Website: apple
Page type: gifting
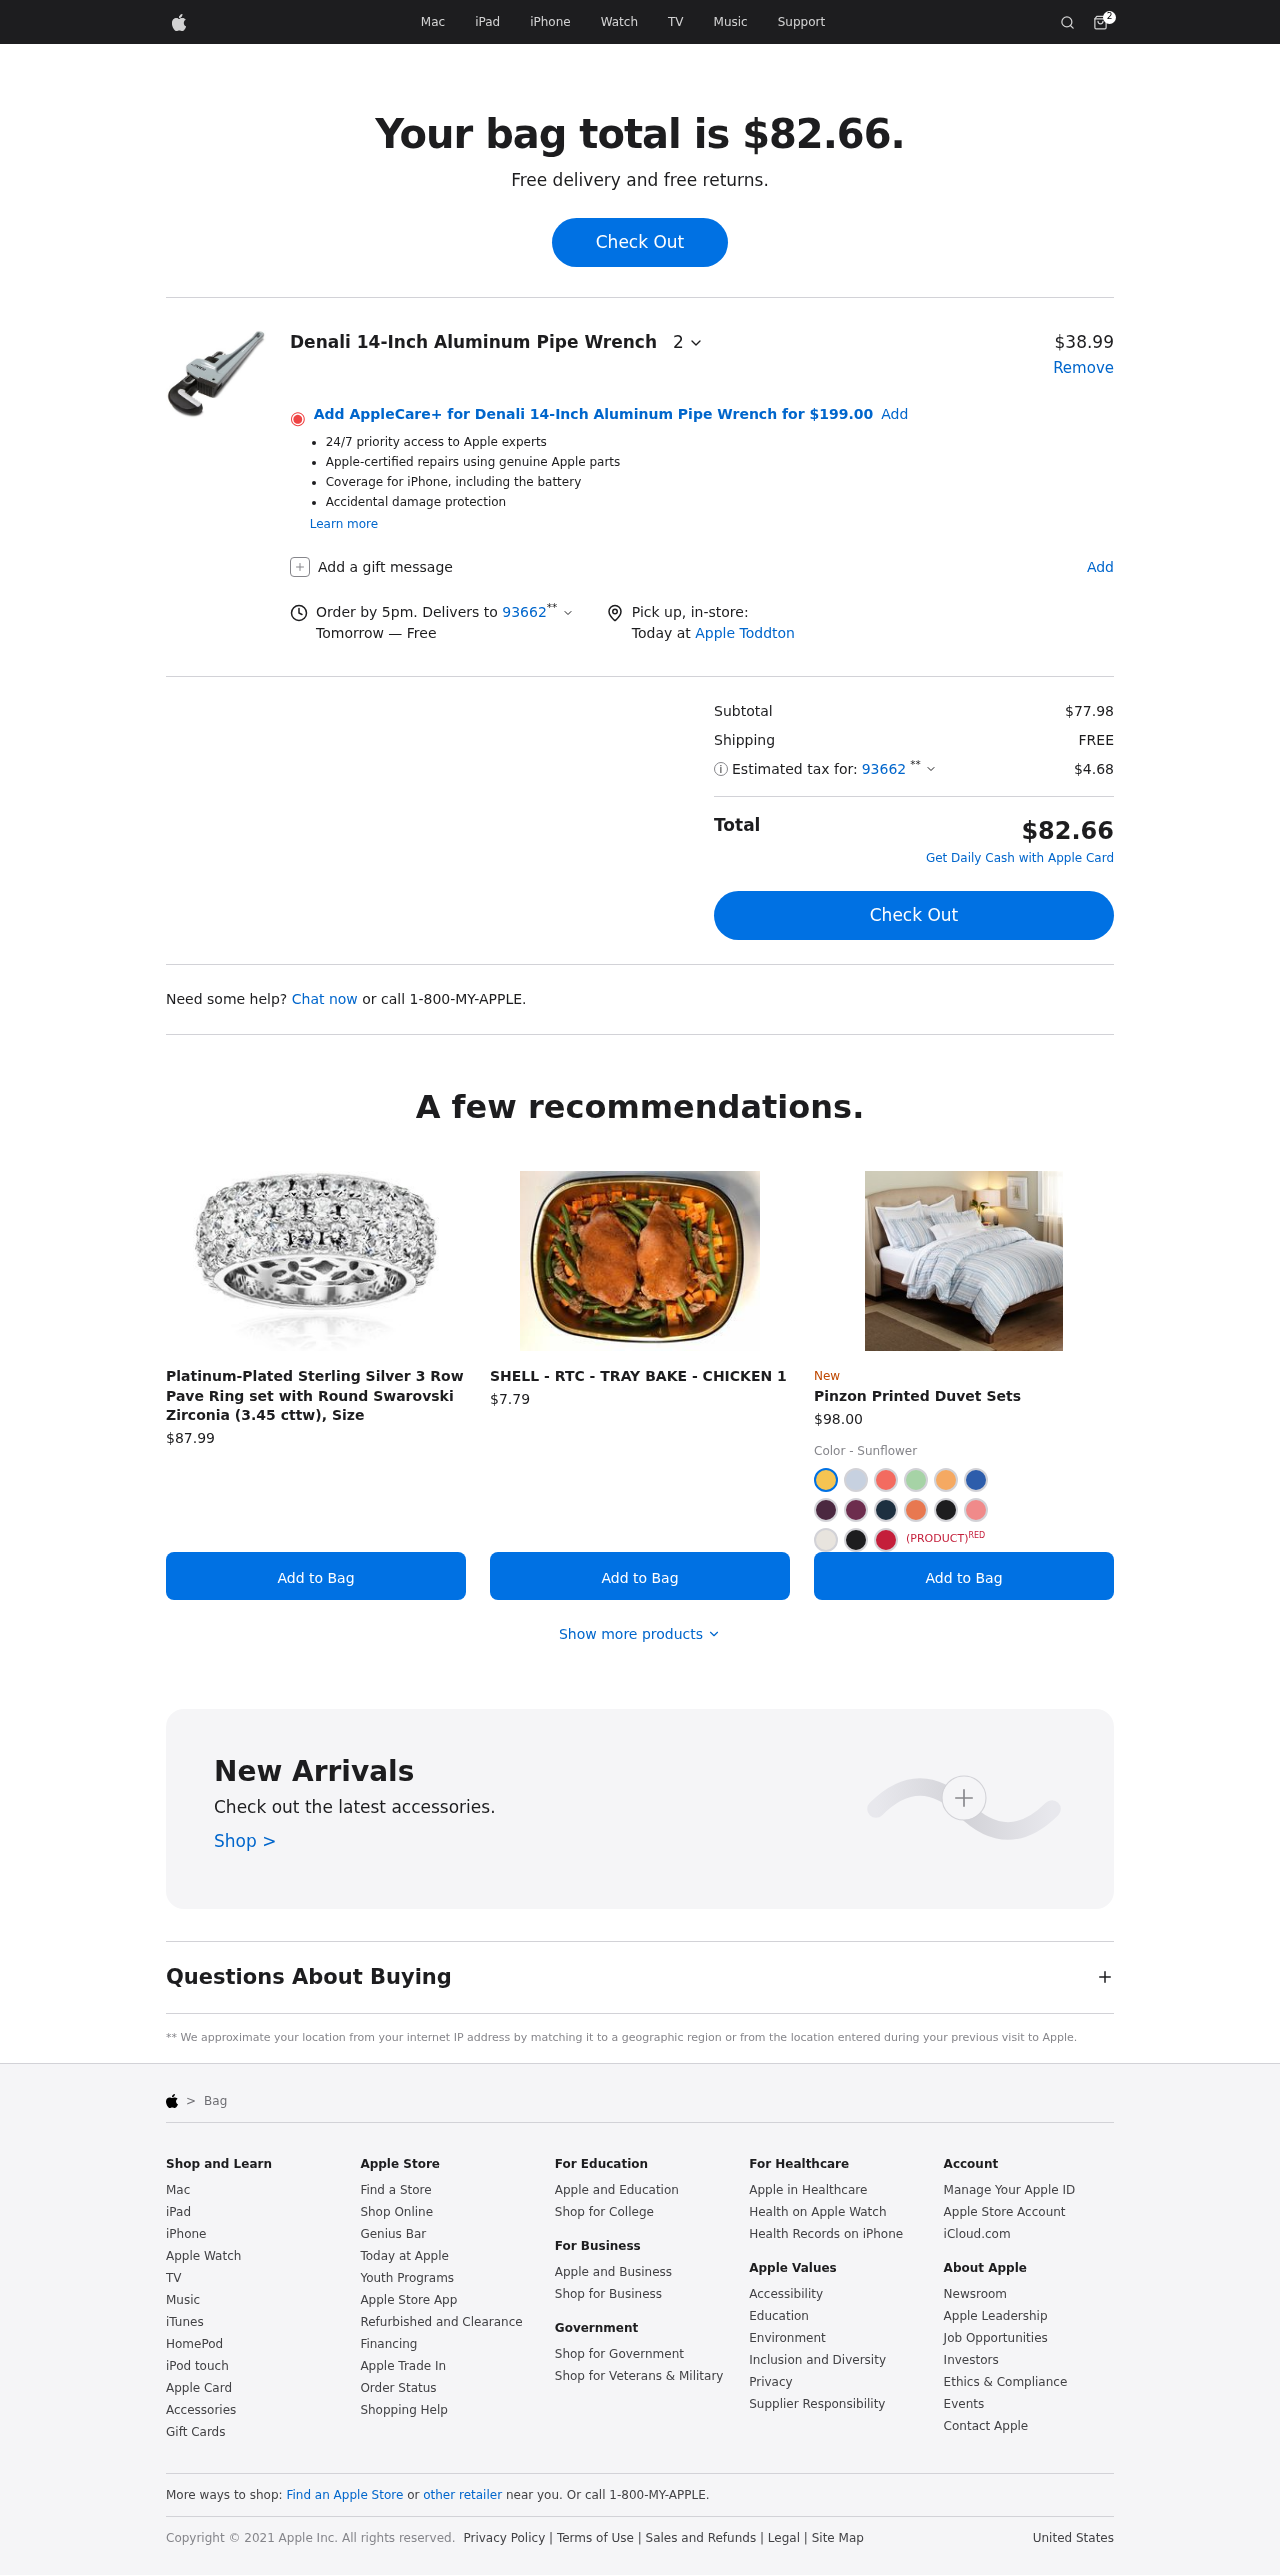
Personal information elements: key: PII_CITY
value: Toddton
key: PII_POSTCODE
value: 93662
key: PII_POSTCODE_FULL
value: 93662
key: PII_POSTCODE_NUMERIC
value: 93662
Product elements: key: PRODUCT1_NAME
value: Denali 14-Inch Aluminum Pipe Wrench
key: PRODUCT1_PRICE
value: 38.99
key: PRODUCT1_QUANTITY
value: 2
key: PRODUCT2_NAME
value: Platinum-Plated Sterling Silver 3 Row Pave Ring set with Round Swarovski Zirconia (3.45 cttw), Size
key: PRODUCT2_PRICE
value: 87.99
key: PRODUCT3_NAME
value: SHELL - RTC - TRAY BAKE - CHICKEN 1
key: PRODUCT3_PRICE
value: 7.79
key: PRODUCT4_NAME
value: Pinzon Printed Duvet Sets
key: PRODUCT4_PRICE
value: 98
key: PRODUCT1_APPLECARE_PRICE
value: $199.00
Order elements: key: ORDER_NUM_ITEMS
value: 2
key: ORDER_TOTAL
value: $82.66
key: ORDER_SUBTOTAL
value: $77.98
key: ORDER_SHIPPING_COST
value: FREE
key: ORDER_TAX
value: $4.68